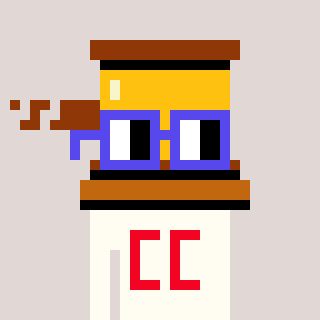
a pixel art character with square blue glasses, a gavel-shaped head and a grayscale-colored body on a warm background